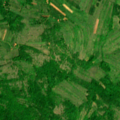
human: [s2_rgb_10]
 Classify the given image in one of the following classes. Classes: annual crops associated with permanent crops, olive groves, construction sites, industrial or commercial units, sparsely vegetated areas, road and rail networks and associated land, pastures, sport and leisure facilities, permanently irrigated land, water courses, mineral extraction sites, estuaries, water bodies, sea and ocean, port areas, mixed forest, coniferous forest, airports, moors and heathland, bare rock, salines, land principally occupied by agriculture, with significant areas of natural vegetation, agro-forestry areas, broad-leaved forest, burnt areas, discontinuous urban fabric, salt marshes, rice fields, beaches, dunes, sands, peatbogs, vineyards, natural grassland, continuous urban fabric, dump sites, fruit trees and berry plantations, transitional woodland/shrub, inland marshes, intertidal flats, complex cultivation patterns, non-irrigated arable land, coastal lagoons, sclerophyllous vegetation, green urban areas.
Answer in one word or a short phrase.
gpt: complex cultivation patterns, land principally occupied by agriculture, with significant areas of natural vegetation, transitional woodland/shrub